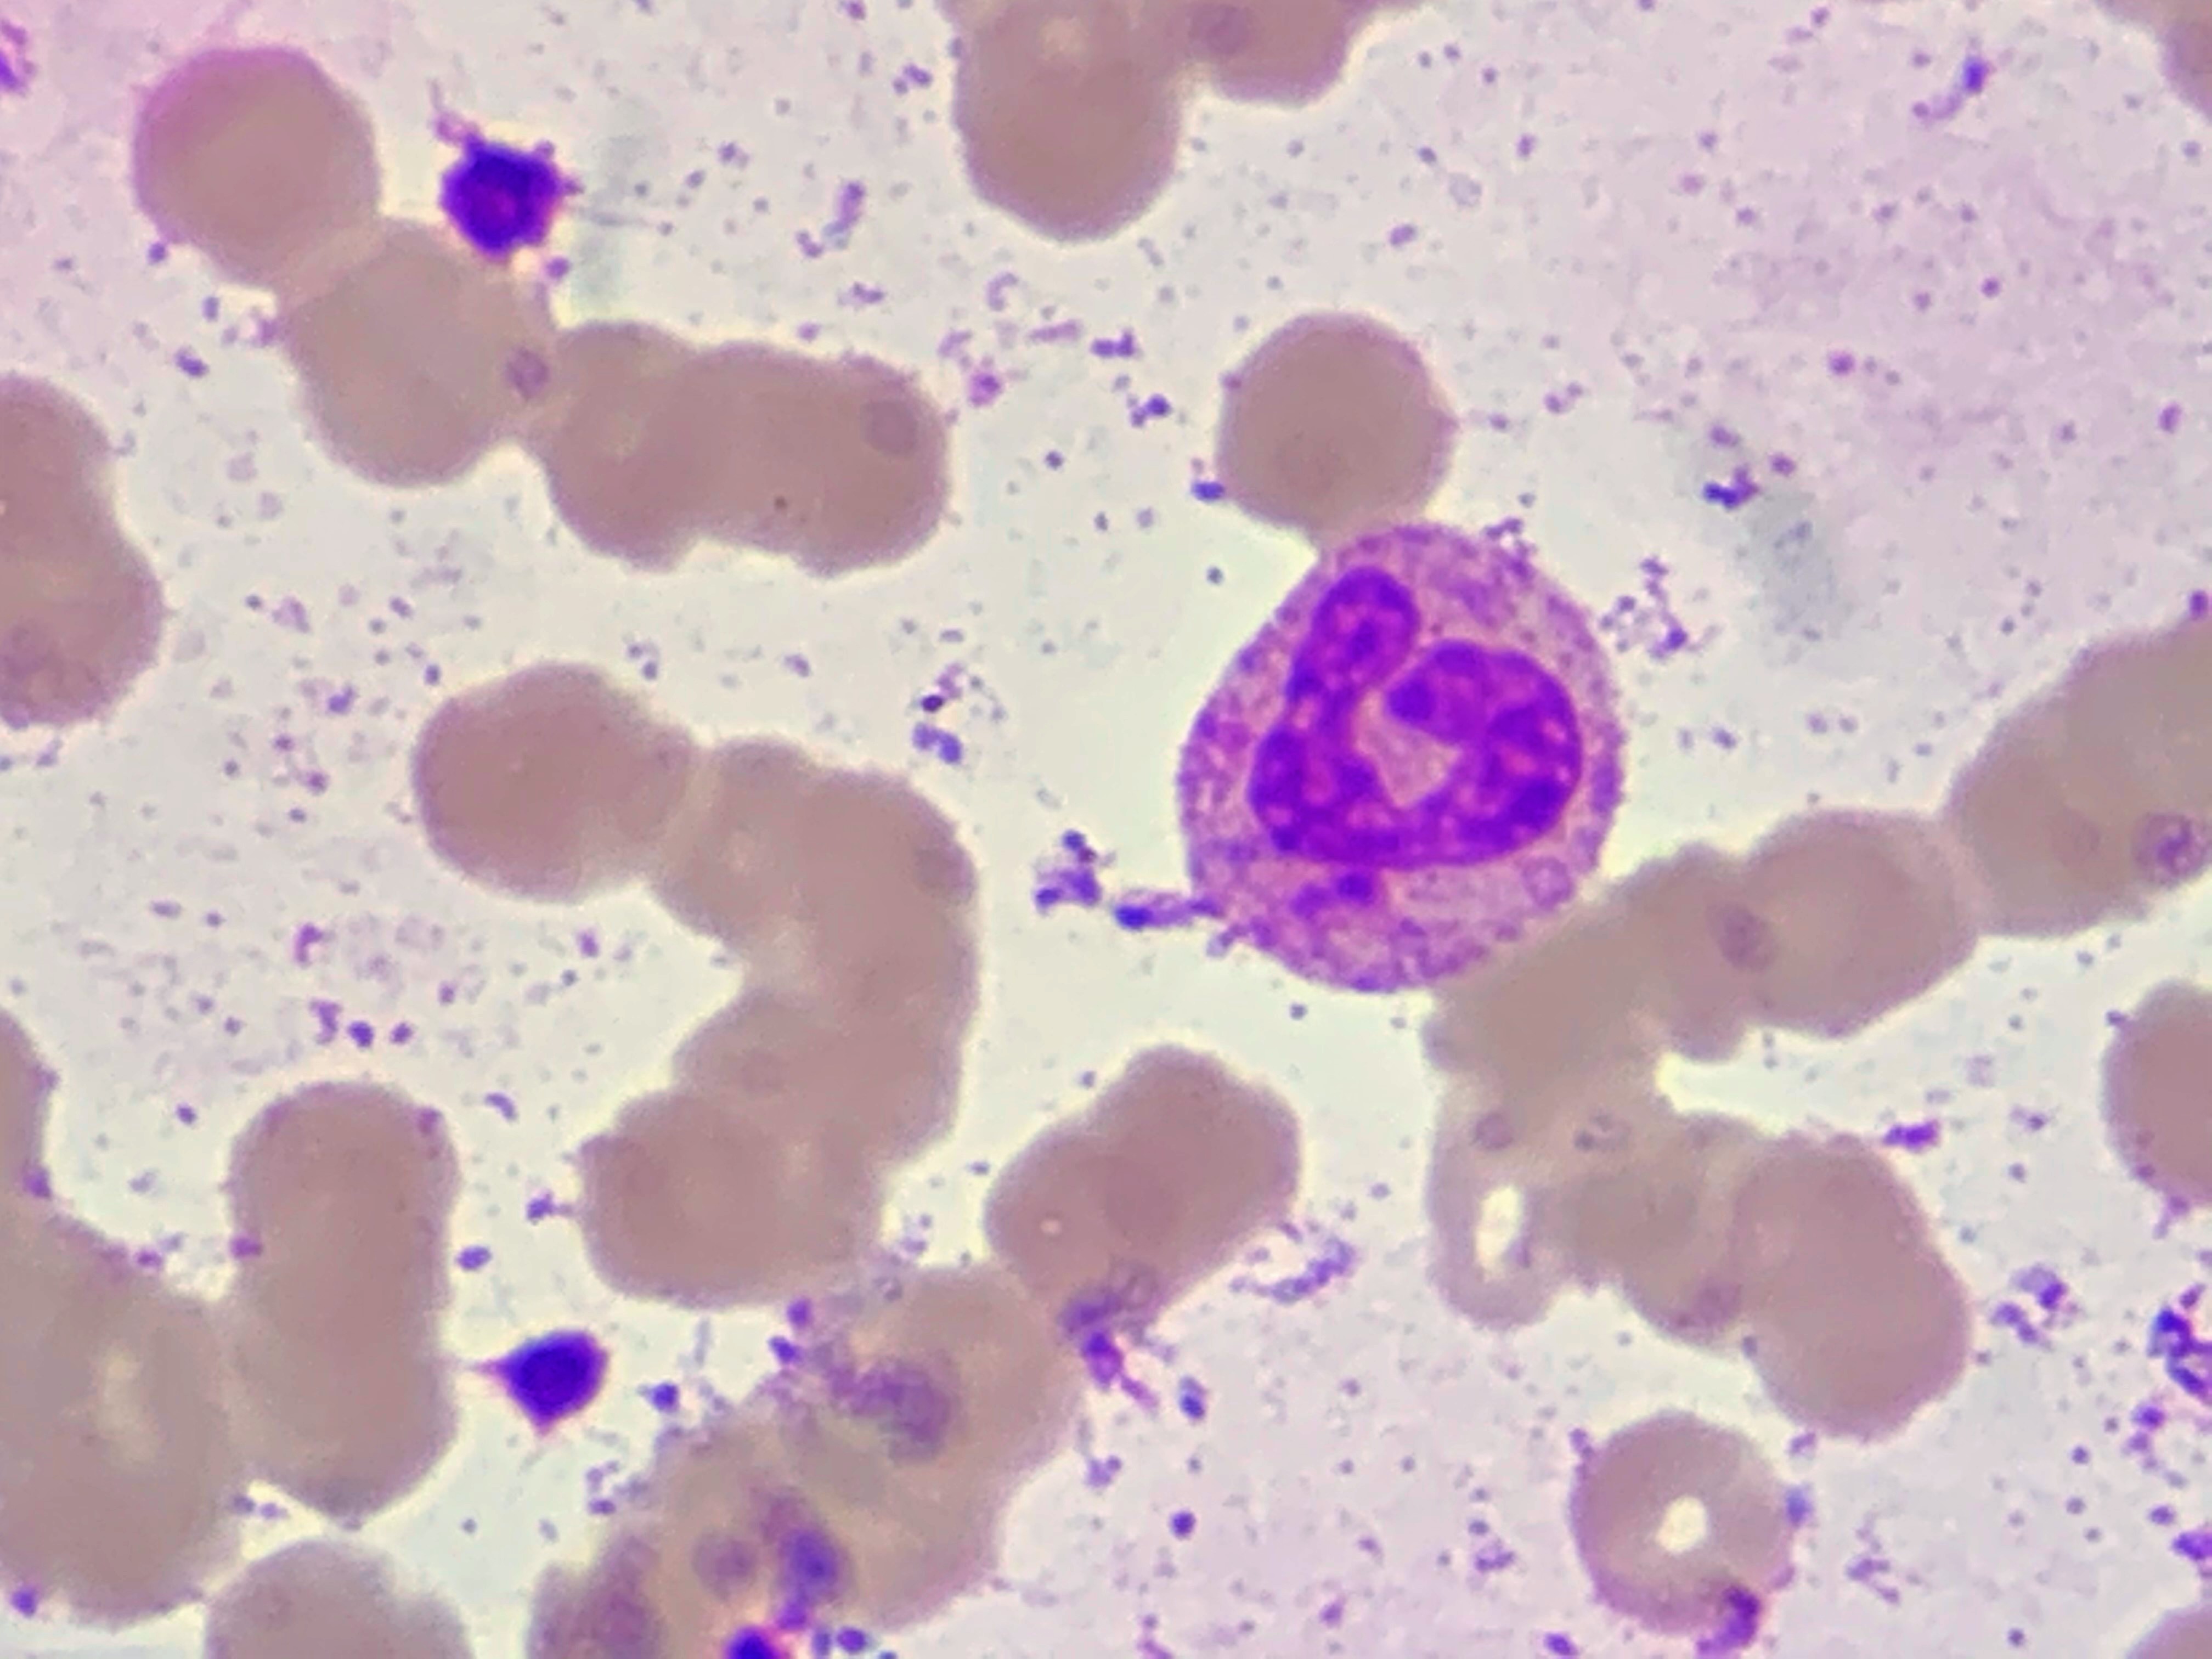
Cell type: NEUTROPHILS